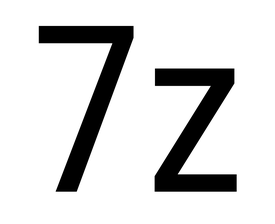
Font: Roboto_Condensed_Regular